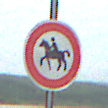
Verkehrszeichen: VerbotReiter
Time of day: Midday
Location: Roofed (Beach)
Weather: Overcast
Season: NotSpecified
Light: Natural